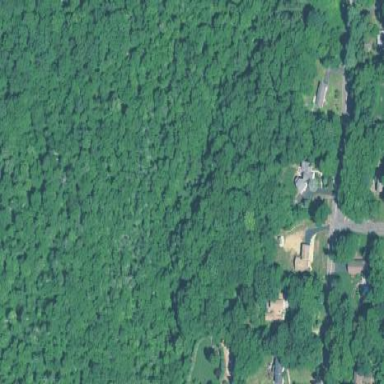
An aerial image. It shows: Existing Preserved Open Space in woodland area.